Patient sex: M
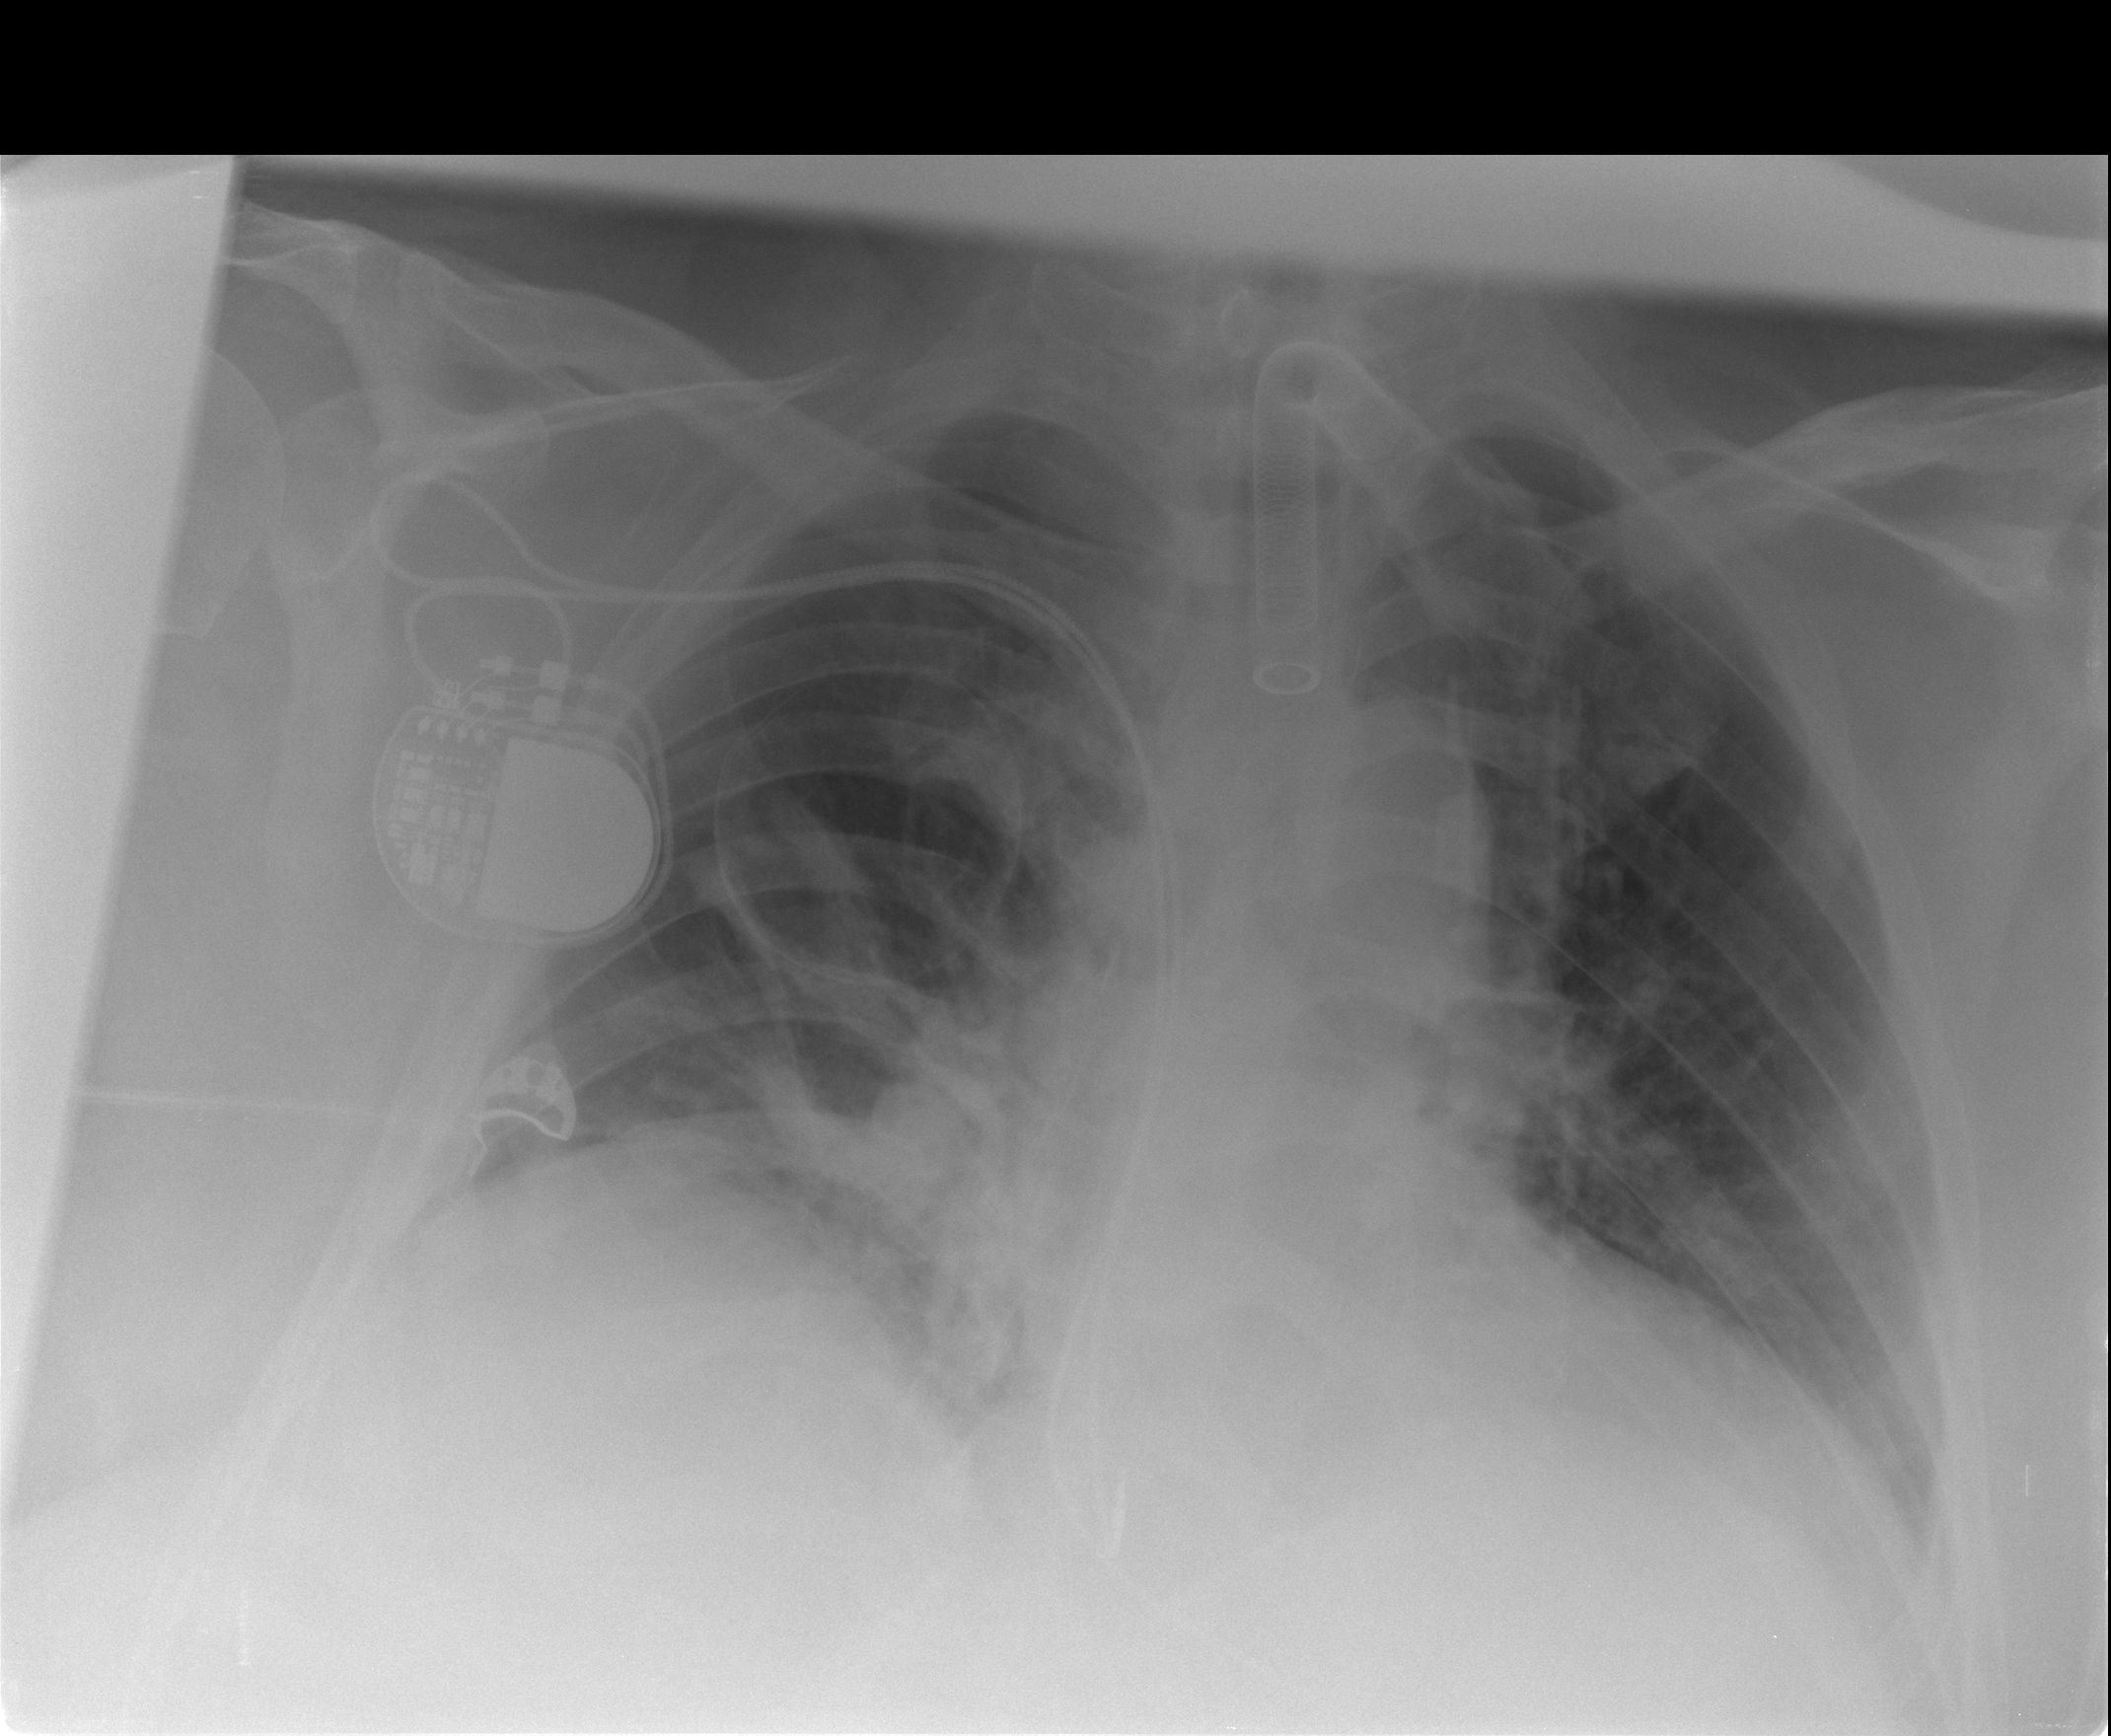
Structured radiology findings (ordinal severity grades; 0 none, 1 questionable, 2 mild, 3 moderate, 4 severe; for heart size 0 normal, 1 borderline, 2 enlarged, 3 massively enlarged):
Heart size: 2
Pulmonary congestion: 2
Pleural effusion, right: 3
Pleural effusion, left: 2
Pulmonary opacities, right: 1
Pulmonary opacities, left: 1
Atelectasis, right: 2
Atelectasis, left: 2